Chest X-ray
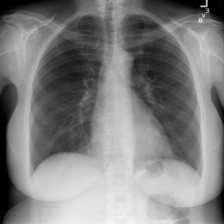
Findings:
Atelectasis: negative
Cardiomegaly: negative
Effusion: negative
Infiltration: positive
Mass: negative
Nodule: negative
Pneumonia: negative
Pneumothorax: negative
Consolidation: negative
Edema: negative
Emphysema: negative
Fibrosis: negative
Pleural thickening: negative
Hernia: negative